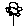
Label: flower